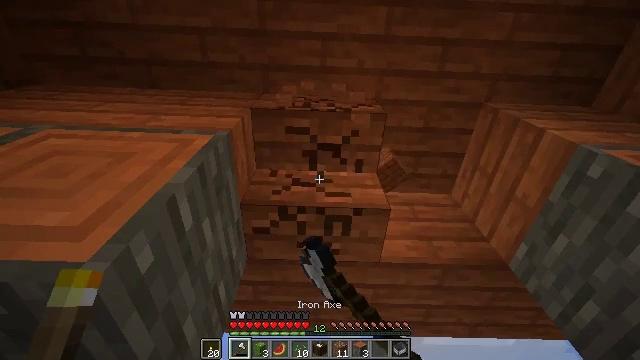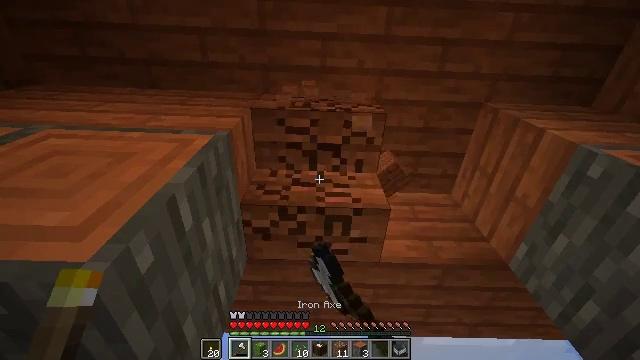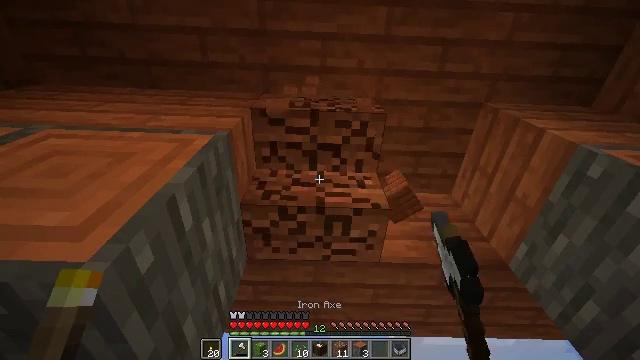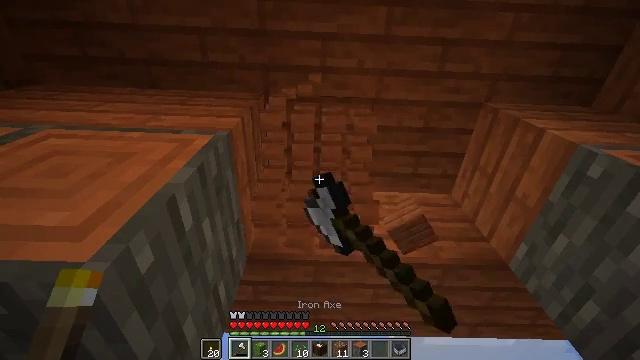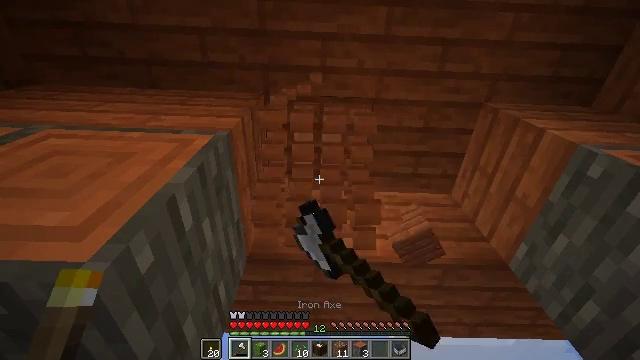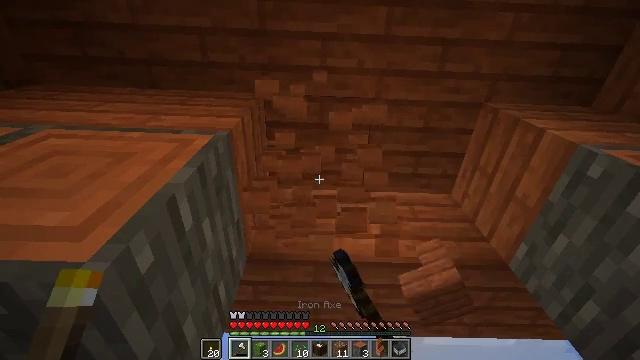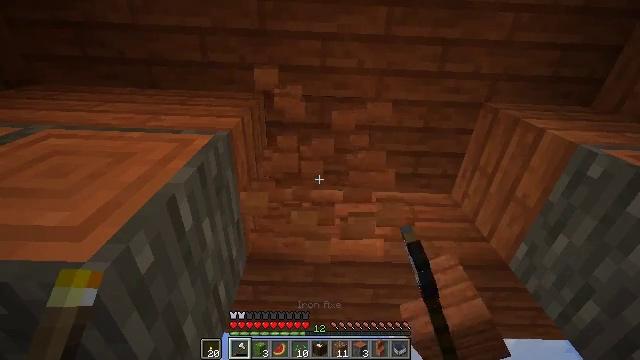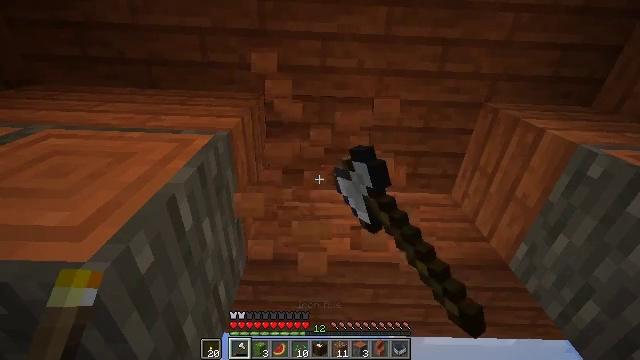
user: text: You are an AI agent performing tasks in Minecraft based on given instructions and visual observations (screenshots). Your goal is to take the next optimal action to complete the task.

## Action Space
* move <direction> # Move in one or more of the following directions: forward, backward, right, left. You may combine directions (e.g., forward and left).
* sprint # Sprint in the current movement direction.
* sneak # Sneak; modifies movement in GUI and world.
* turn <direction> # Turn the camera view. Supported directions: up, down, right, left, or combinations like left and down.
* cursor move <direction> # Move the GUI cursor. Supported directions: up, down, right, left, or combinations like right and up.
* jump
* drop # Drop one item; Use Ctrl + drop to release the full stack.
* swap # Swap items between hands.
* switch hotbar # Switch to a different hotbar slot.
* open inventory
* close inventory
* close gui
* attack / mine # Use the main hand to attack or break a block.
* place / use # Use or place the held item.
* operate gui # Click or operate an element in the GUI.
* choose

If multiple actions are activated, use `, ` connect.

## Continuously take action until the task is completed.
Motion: motion action
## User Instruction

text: Recycle the acacia stairs.
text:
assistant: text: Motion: attack / mine
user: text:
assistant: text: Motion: attack / mine
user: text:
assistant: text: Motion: attack / mine
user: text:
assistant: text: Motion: attack / mine
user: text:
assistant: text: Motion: attack / mine
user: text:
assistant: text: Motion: attack / mine
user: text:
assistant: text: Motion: attack / mine
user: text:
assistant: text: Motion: attack / mine